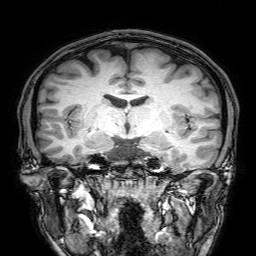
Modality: T1w
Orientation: sagittal
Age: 22
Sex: male